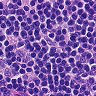
Metastatic tissue present: no